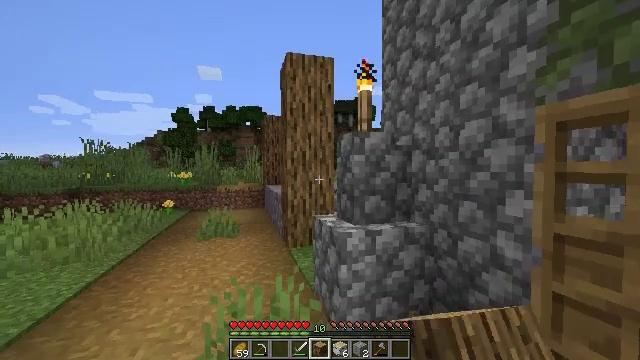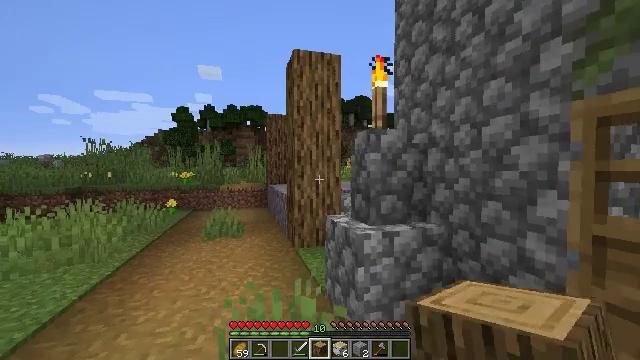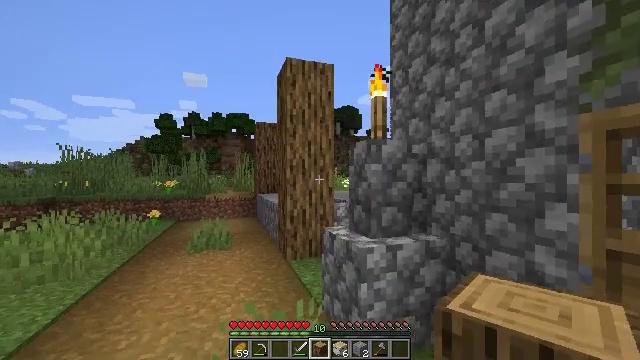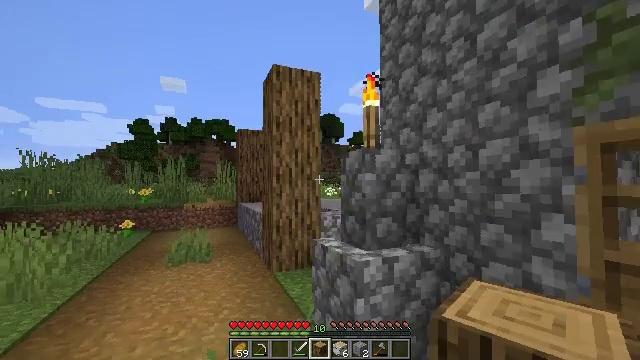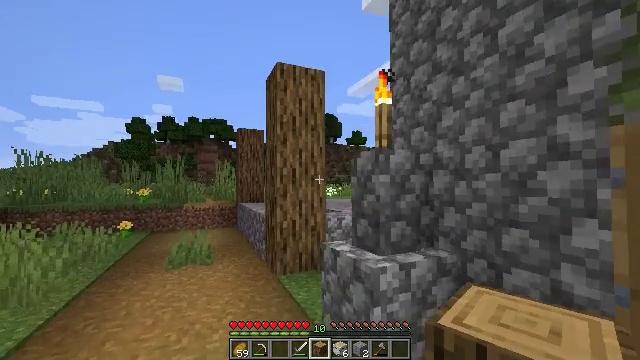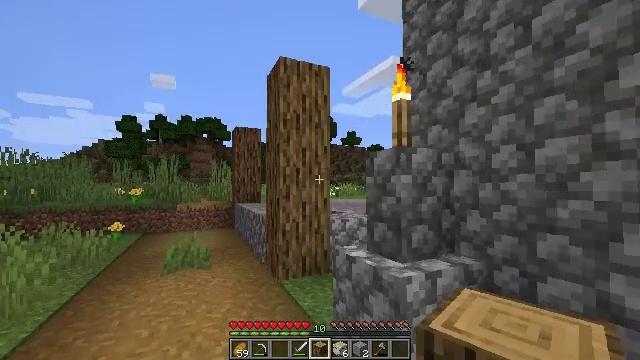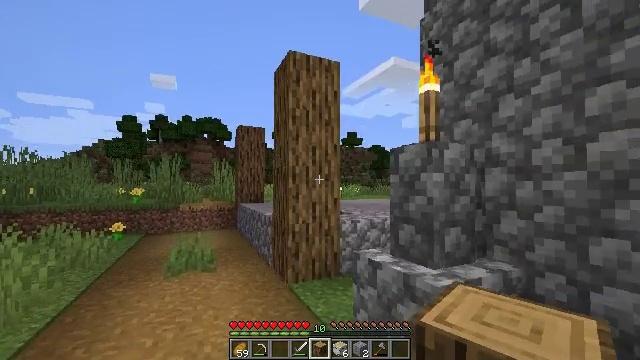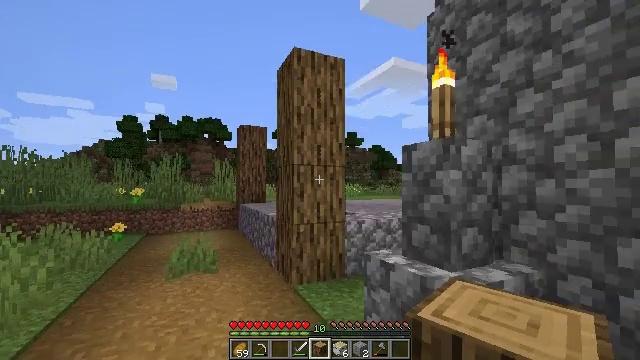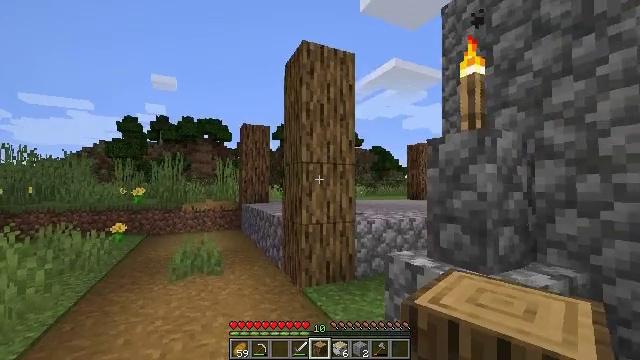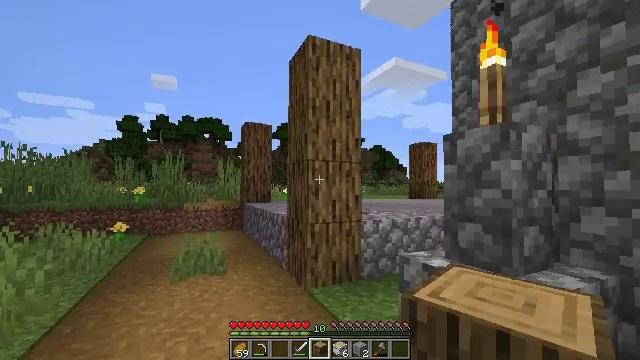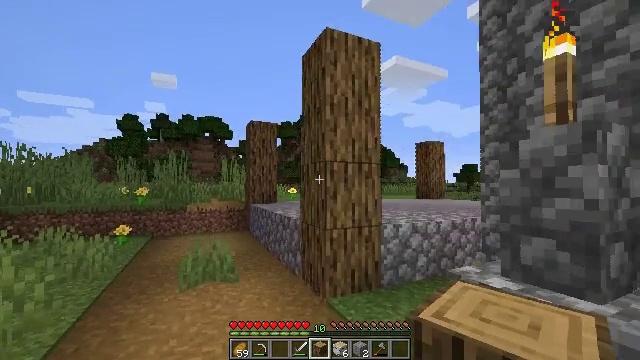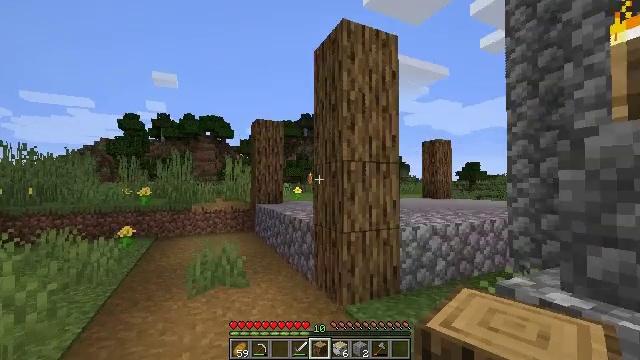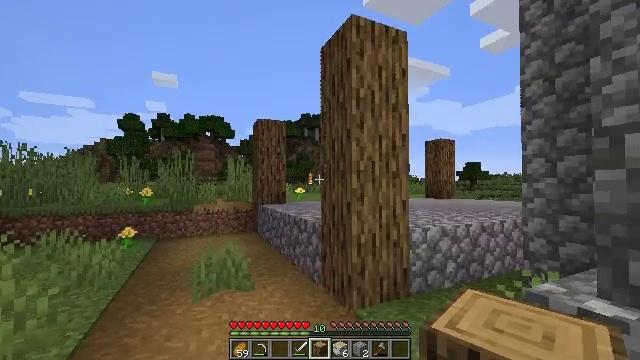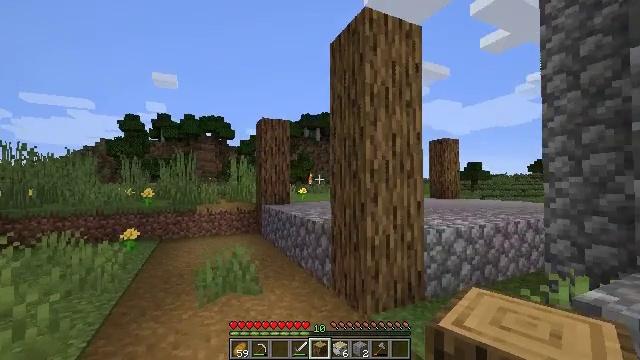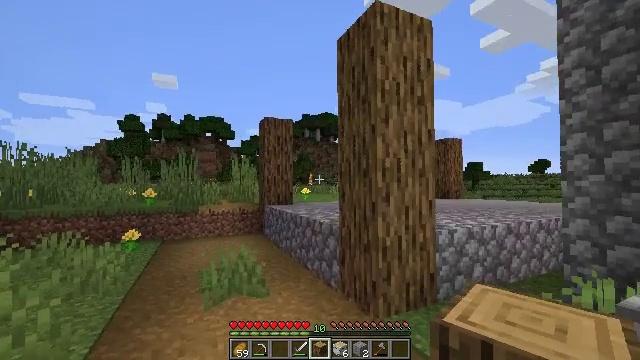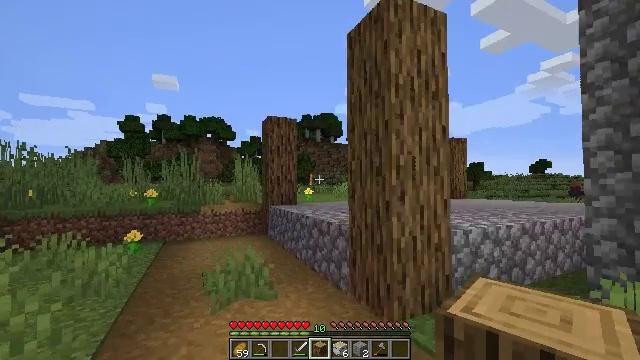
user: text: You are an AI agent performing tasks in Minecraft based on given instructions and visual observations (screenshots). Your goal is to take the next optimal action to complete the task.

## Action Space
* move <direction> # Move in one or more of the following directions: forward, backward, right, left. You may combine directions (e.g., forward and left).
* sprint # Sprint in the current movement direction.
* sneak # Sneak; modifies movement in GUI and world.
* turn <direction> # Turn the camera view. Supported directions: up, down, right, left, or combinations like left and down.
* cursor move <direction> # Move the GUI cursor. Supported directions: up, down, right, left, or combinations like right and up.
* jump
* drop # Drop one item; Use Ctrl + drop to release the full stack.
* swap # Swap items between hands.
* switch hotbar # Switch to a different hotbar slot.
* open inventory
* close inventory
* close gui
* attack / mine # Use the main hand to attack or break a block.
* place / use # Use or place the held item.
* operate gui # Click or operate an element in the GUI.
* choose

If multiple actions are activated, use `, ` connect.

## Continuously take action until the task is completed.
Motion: motion action
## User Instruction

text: Collect tall grass by breaking it.
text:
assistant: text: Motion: move forward and move left
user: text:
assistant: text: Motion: move forward and move left, turn right and up
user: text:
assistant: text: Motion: move forward and move left, turn right and up
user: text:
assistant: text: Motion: move forward and move left
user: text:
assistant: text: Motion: move forward and move left, turn right
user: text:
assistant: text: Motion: move forward and move left
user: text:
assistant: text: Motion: move forward and move left
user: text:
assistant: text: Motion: move forward and move left
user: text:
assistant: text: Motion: move forward and move left
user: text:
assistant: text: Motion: move forward and move left
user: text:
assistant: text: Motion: move forward and move left
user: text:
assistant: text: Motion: move forward and move left
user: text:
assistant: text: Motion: move forward and move left
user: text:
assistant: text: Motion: move forward and move left
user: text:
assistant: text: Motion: move forward and move left
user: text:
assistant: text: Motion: move forward and move left
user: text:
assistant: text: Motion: move forward and move left
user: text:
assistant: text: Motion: move forward and move left
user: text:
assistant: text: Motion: move left
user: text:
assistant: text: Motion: move left, turn right
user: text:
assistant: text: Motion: move left, turn right
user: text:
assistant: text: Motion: move left, turn right
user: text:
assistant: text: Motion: move back and move left, turn right
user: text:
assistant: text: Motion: move back and move left, turn right and up
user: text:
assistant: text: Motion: move back and move left, turn right
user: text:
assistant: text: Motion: move back and move left
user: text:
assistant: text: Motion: move back and move left
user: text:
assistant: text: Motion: move back and move left
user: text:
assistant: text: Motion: move back and move left
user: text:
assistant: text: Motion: move back and move left